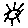
Label: sun